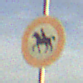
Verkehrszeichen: VerbotReiter
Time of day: SunriseSunset
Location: Outdoor (Nature)
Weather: PartlyCloudy
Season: Summer
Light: Natural